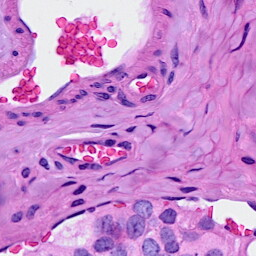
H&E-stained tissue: Breast